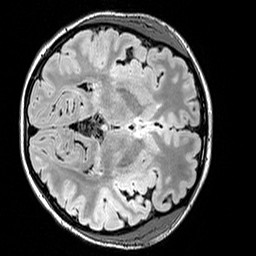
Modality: FLAIR
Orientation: axial
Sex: female
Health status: ill
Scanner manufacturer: siemens
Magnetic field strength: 3 T
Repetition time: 5 s
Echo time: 0.388 s